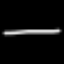
Label: line